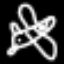
Label: airplane